Question: I'm looking at a large legacy project where variables declared in 'for' statements are used outside the scope. VS2013 doesn't like that and give compiler errors.
How can I tell VStudio to allow that?
'''
for (CBookmarks::iterator it = m_listBookmarks.begin();
!(it==m_listBookmarks.end()) && hSelected!=it->hParent;
it++);
CString Hierarchy = LookupHierarchy(it->hParent);
'''
For some reason I still get compile errors despite configuring:

I tried changing <URL> but I still get compilation errors.
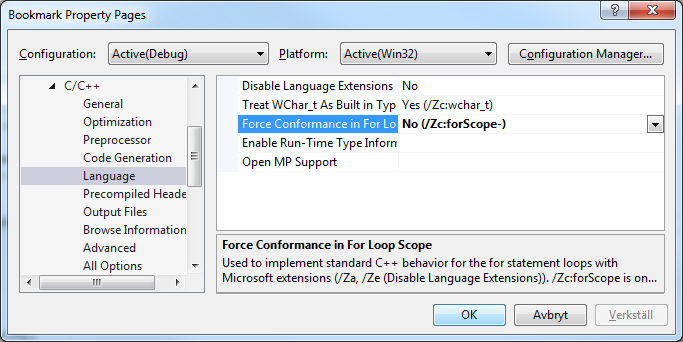
Answer: Use:
'''
/Zc:forScope-
'''
As documented: <URL>
But I really hate the idea of using such a switch. I would suggest just using the following change which will have the same effect:
'''
CBookmarks::iterator it = m_listBookmarks.begin();
for (;
!(it==m_listBookmarks.end()) && hSelected!=it->hParent;
it++);
CString Hierarchy = LookupHierarchy(it->hParent);
'''
You need to remove the pre compiled header cachefile (*.pch) after you activate the setting, as it has no effect otherwise.